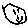
Label: smiley face